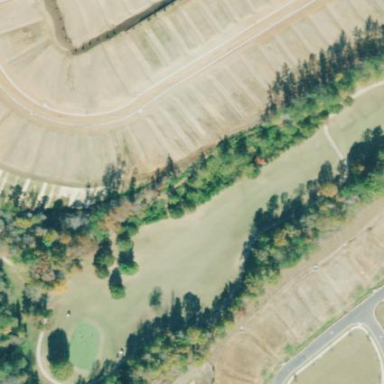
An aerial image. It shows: Golf course.